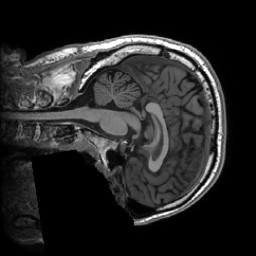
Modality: T1w
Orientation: sagittal
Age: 47
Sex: male
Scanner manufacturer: ge
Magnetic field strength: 3 T
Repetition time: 0.007348 s
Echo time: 0.003036 s